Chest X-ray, PA view. Patient: 48 years old, sex F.
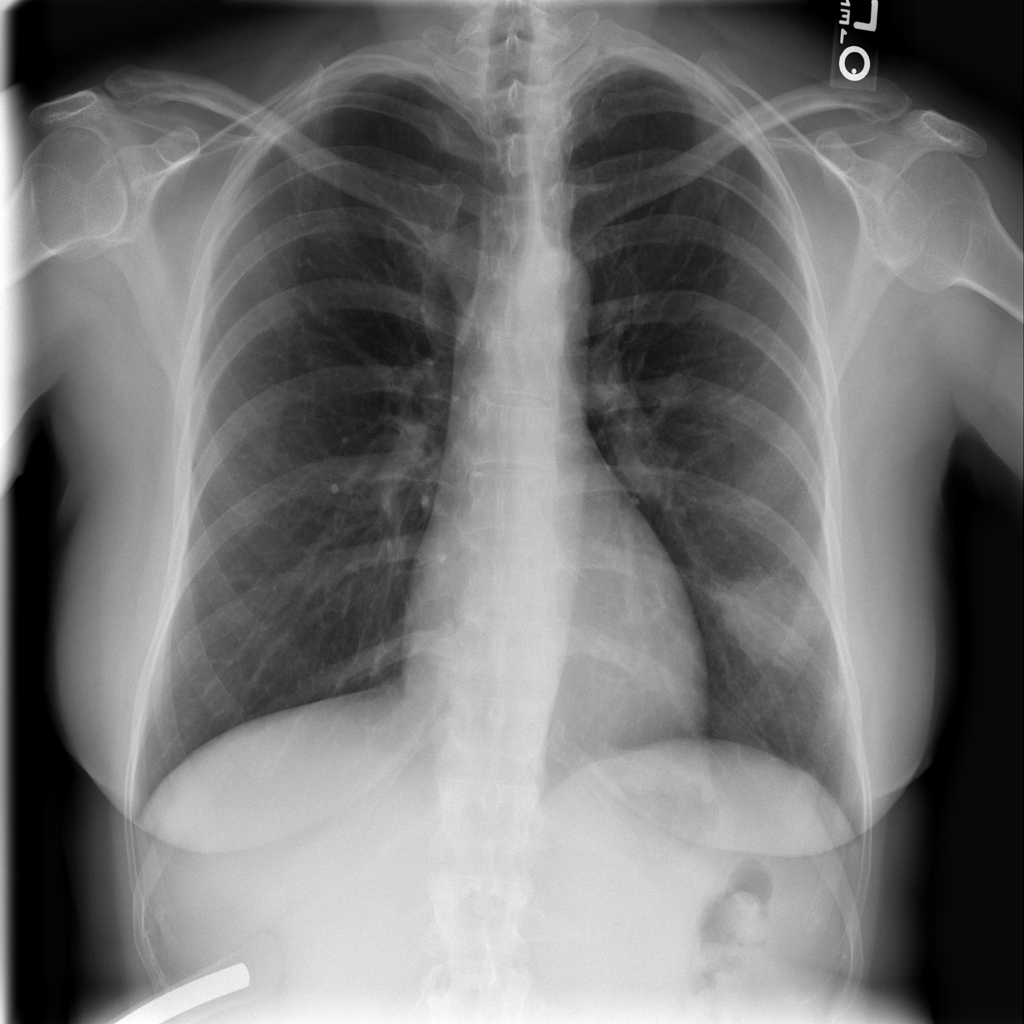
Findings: No Finding